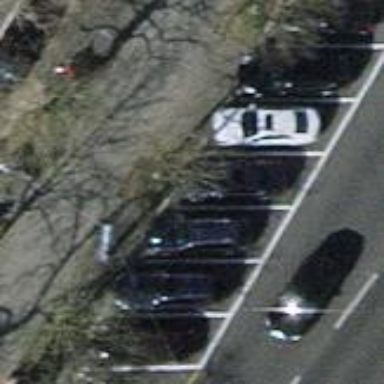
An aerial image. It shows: Parking area along the street side with diagonal orientation.